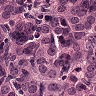
Metastatic tissue present: yes